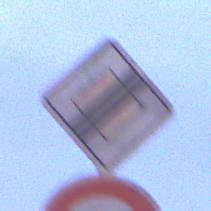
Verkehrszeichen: EndeVorfahrtsstrasse
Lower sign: Geschwindigkeit50
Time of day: Night
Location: Outdoor (Urban)
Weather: PartlyCloudy
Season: NotSpecified
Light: Artificial